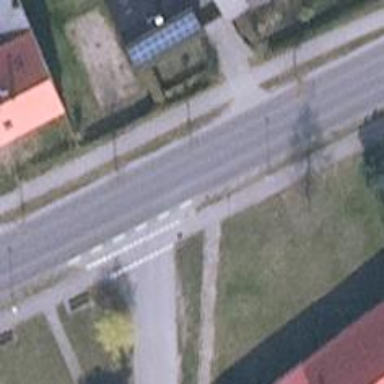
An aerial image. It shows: Asphalt road in residential area.